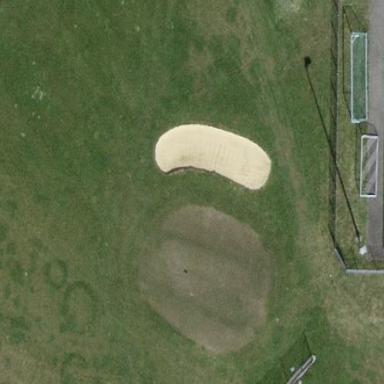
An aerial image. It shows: Golf green.